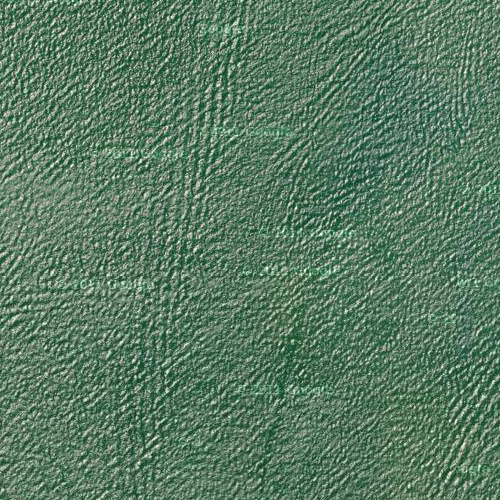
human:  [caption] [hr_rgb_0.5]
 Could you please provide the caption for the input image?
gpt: A part of ocean with deep green waters .

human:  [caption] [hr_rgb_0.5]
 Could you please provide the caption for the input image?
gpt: This is a part of deep green sparkling sea .

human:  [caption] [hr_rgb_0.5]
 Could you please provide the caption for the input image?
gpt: This is a part of deep green sparkling sea .

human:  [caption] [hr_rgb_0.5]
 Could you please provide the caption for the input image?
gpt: This is a part of deep green sparkling sea .

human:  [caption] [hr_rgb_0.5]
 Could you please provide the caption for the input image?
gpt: This is a part of deep green sparkling sea .